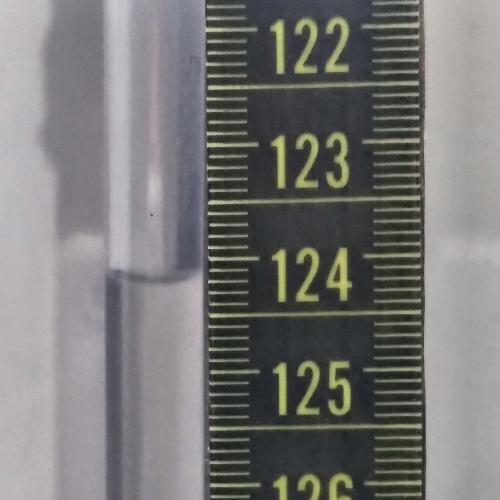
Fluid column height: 142.2 cm